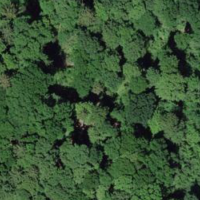
EUNIS habitat code: 43
Species observed at this site:
Aruncus dioicus
Clytus arietis